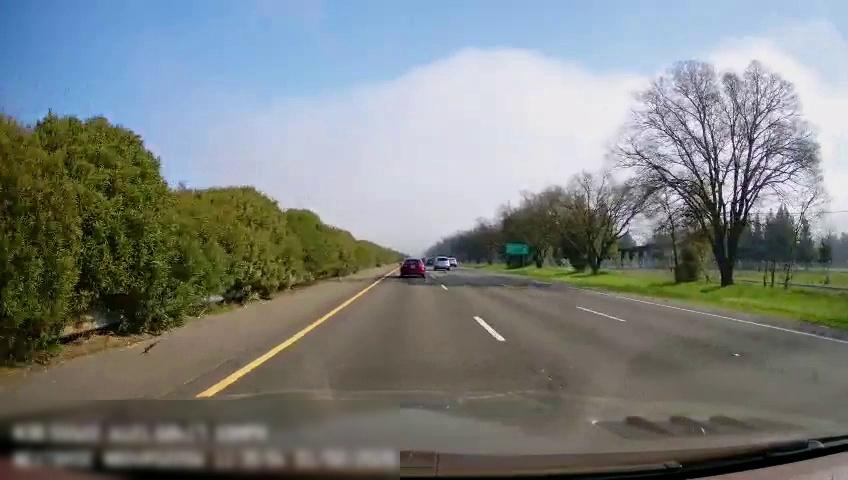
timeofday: Day
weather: Sunny
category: Drivable Space
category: Vehicles | Car
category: Vehicles | SUV
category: Vehicles | SUV
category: Vehicles | Car
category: Lanes | Current Lane
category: Lanes | Current Lane
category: Lanes | Alternate Lane
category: Lanes | Alternate Lane
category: Traffic | Signs